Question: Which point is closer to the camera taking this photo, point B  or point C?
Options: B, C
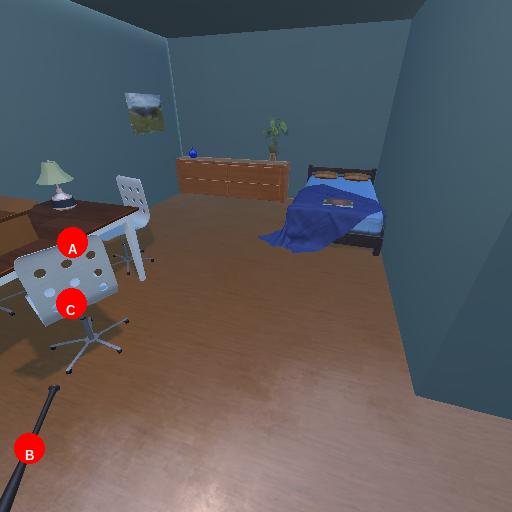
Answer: B